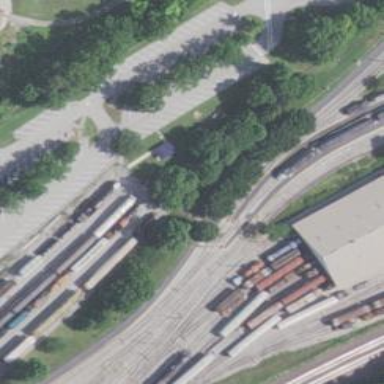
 serving as fascinating attraction for tourists."